По двум параллельным горизонтальным направляющим (см. рисунок), расположенным на расстоянии $l$ друг от друга, могут перемещаться без трения два металлических стержня $A B$ и $C D$, имеющие массу $m$ и электрическое сопротивление $R$ каждый.  Однородное магнитное поле индукции $B$ направлено перпендикулярно плоскости направляющих. В начальный момент времени стержни расположены на расстоянии $d$ друг от друга и перпендикулярны направляющим. Стержень $C D$ неподвижен, а стержню $A B$ сообщена скорость $v_{0}$, параллельная направляющим, в направлении от $C D$.
На каком расстоянии друг от друга будут находиться стержни через большой промежуток времени?
Сколько теплоты выделится в этой системе через большой промежуток времени? Сопротивлением направляющих можно пренебречь.
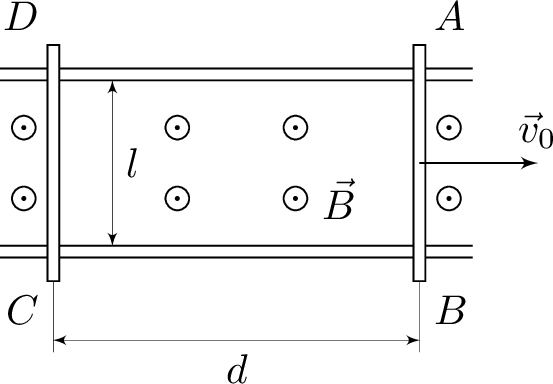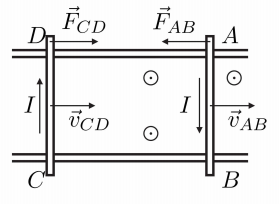
На каком расстоянии друг от друга будут находиться стержни через большой промежуток времени?
Решение: При изменении площади контура $A B C D$, образованного стержнями и направляющими, из-за возникающей ЭДС индукции в системе течёт электрический ток (см. рисунок).  Силы Ампера действуют таким образом, что тормозят стержень $A B$ и разгоняют $C D$. При выравнивании скоростей $v_{A B}$ и $v_{C D}$ магнитный поток через контур $A B C D$ перестаёт изменяться, исчезают ЭДС индукции и ток в контуре, а с ним и силы Ампера. С этого момента стержни движутся с равными и одинаковыми скоростями. За малый промежуток времени $\Delta t$ изменение площади контура $$ \Delta S=\left(v_{A B}-v_{C D}\right) l \Delta t, $$ а изменение магнитного потока $$ \Delta \Phi=B \Delta S=B\left(v_{A B}-v_{C D}\right) l \Delta t. $$ Тогда ЭДС индукции $$ \left|\mathscr{E}_{И}\right|=\frac{\Delta \Phi}{\Delta t}=B\left(v_{A B}-v_{C D}\right) l, $$ ток в контуре $$ I_{A B}=I_{C D}=\frac{\left|\mathscr{E}_{И}\right|}{2 R}=\frac{B\left(v_{A B}-v_{C D}\right) l}{2 R}, $$ и силы Ампера равны $$ F_{A B}=F_{C D}=\frac{B^{2} l^{2}\left(v_{A B}-v_{C D}\right)}{2 R}. $$ Ускорения стержней направлены противоположно и равны $$ a=\frac{B^{2} l^{2}\left(v_{A B}-v_{C D}\right)}{2 m R}. $$ С учётом направления ускорения $$ \begin{aligned} &\frac{\Delta v_{A B}}{\Delta t}=-\frac{B^{2} l^{2}\left(v_{A B}-v_{C D}\right)}{2 m R}, \\ &\frac{\Delta v_{C D}}{\Delta t}=\frac{B^{2} l^{2}\left(v_{A B}-v_{C D}\right)}{2 m R}. \end{aligned} $$ Умножая обе части уравнений на $\Delta t$ и учитывая, что изменение расстояния между стержнями $\Delta d=\left(v_{A B}-v_{C D}\right) \Delta t$, получаем $$ \Delta v_{A B}=-\frac{B^{2} l^{2}}{2 m R} \Delta d, \quad \Delta v_{C D}=\frac{B^{2} l^{2}}{2 m R} \Delta d . $$ Тогда $$ v_{A B}=v_{0}-\frac{B^{2} l^{2}}{2 m R} \Delta d, \quad v_{C D}=\frac{B^{2} l^{2}}{2 m R} \Delta d . $$ При выравнивании скоростей $$ v_{0}-\frac{B^{2} l^{2}}{2 m R} \Delta d=\frac{B^{2} l^{2}}{2 m R} \Delta d, $$ отсюда $$ \Delta d=\frac{m v_{0} R}{B^{2} l^{2}}. $$ Окончательно установившееся расстояние между стержнями $$ d^{\prime}=d+\Delta d=d+\frac{m v_{0} R}{B^{2} l^{2}}. $$ Скорости при этом $$ v_{A B}=v_{C D}=v_{0} / 2. $$
Ответ: $$ d^{\prime}=d+\frac{m v_{0} R}{B^{2} l^{2}}. $$

Сколько теплоты выделится в этой системе через большой промежуток времени?
Решение: В системе выделится теплота $$ Q=\frac{m v_{0}^{2}}{2}-2 \frac{m\left(v_{0} / 2\right)^{2}}{2}=\frac{m v_{0}^{2}}{4}. $$
Ответ: $$ Q=\frac{m v_{0}^{2}}{4}. $$
Темы:
T, Механика, Всероссийские, Движение в магнитном поле, Электромагнитные волны